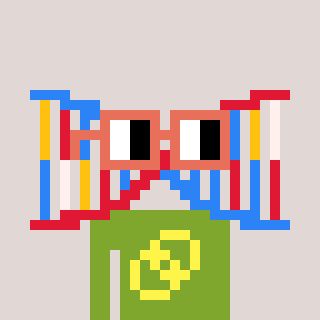
a pixel art character with square orange glasses, a dna-shaped head and a slimegreen-colored body on a warm background